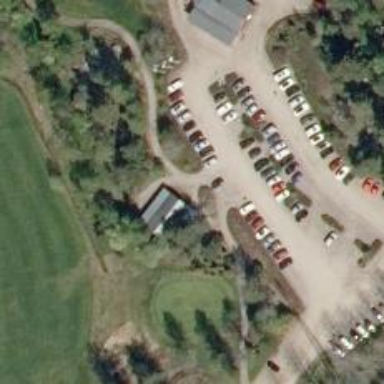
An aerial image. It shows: Path for both road and golf.